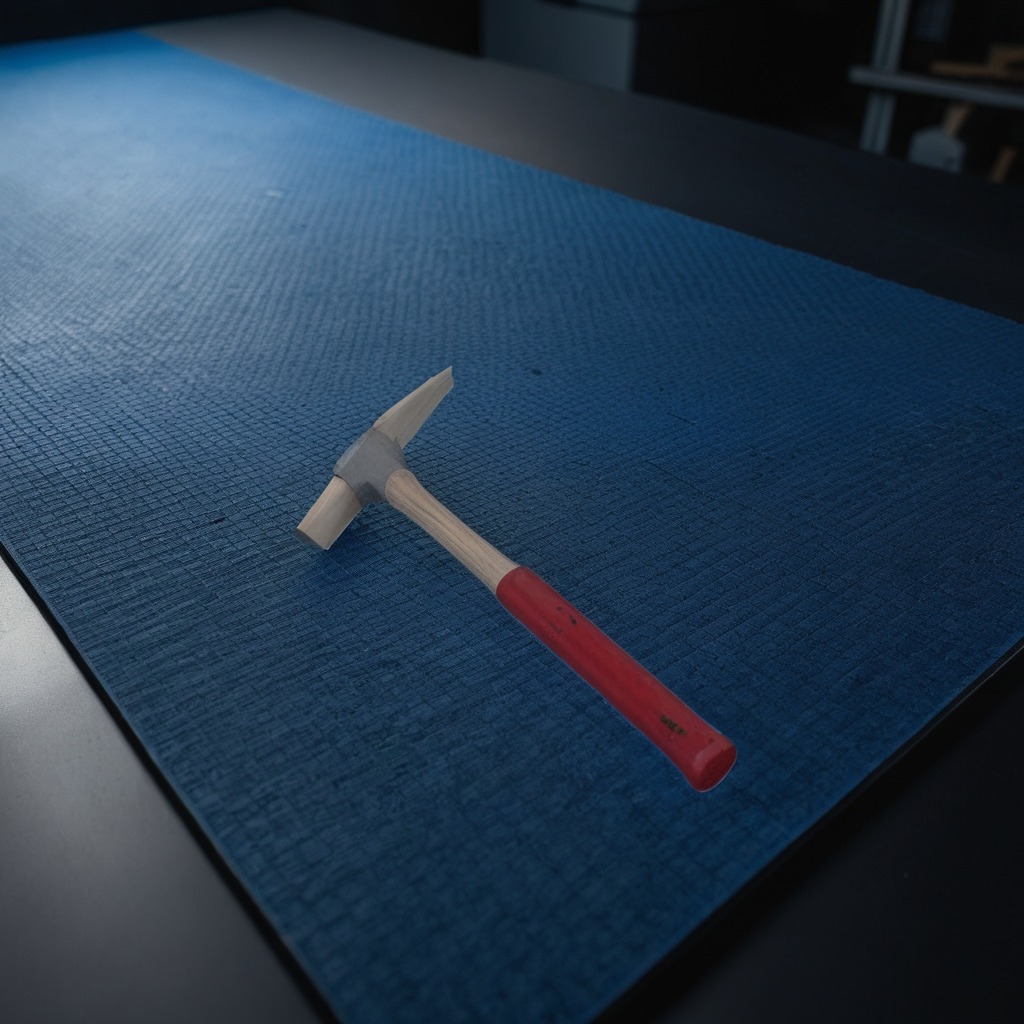
A hammer lying on the clean granite tabletop inside a workshop at night soft shadows worn but beneath the mat